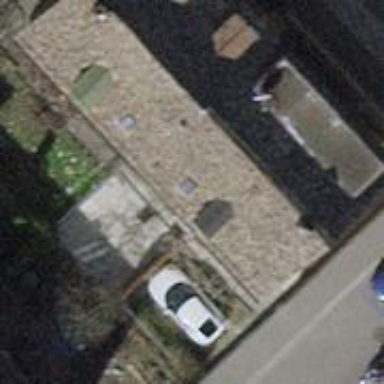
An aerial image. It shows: Semidetached house with gabled roof.